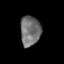
Tissue: prostate
Cell type: T cells
Senescence score: 0.283
Nuclear area (px): 592
Mean DAPI intensity: 113.15